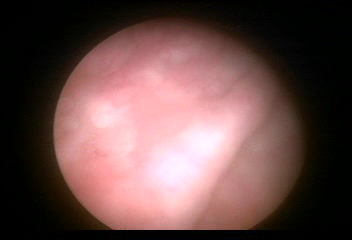
Modality: WLC
Class: Normal mucosa
Bladder cancer association: No